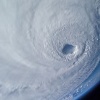
Label: cloud